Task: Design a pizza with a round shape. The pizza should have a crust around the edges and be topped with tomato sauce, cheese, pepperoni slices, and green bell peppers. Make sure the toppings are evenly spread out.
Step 76:
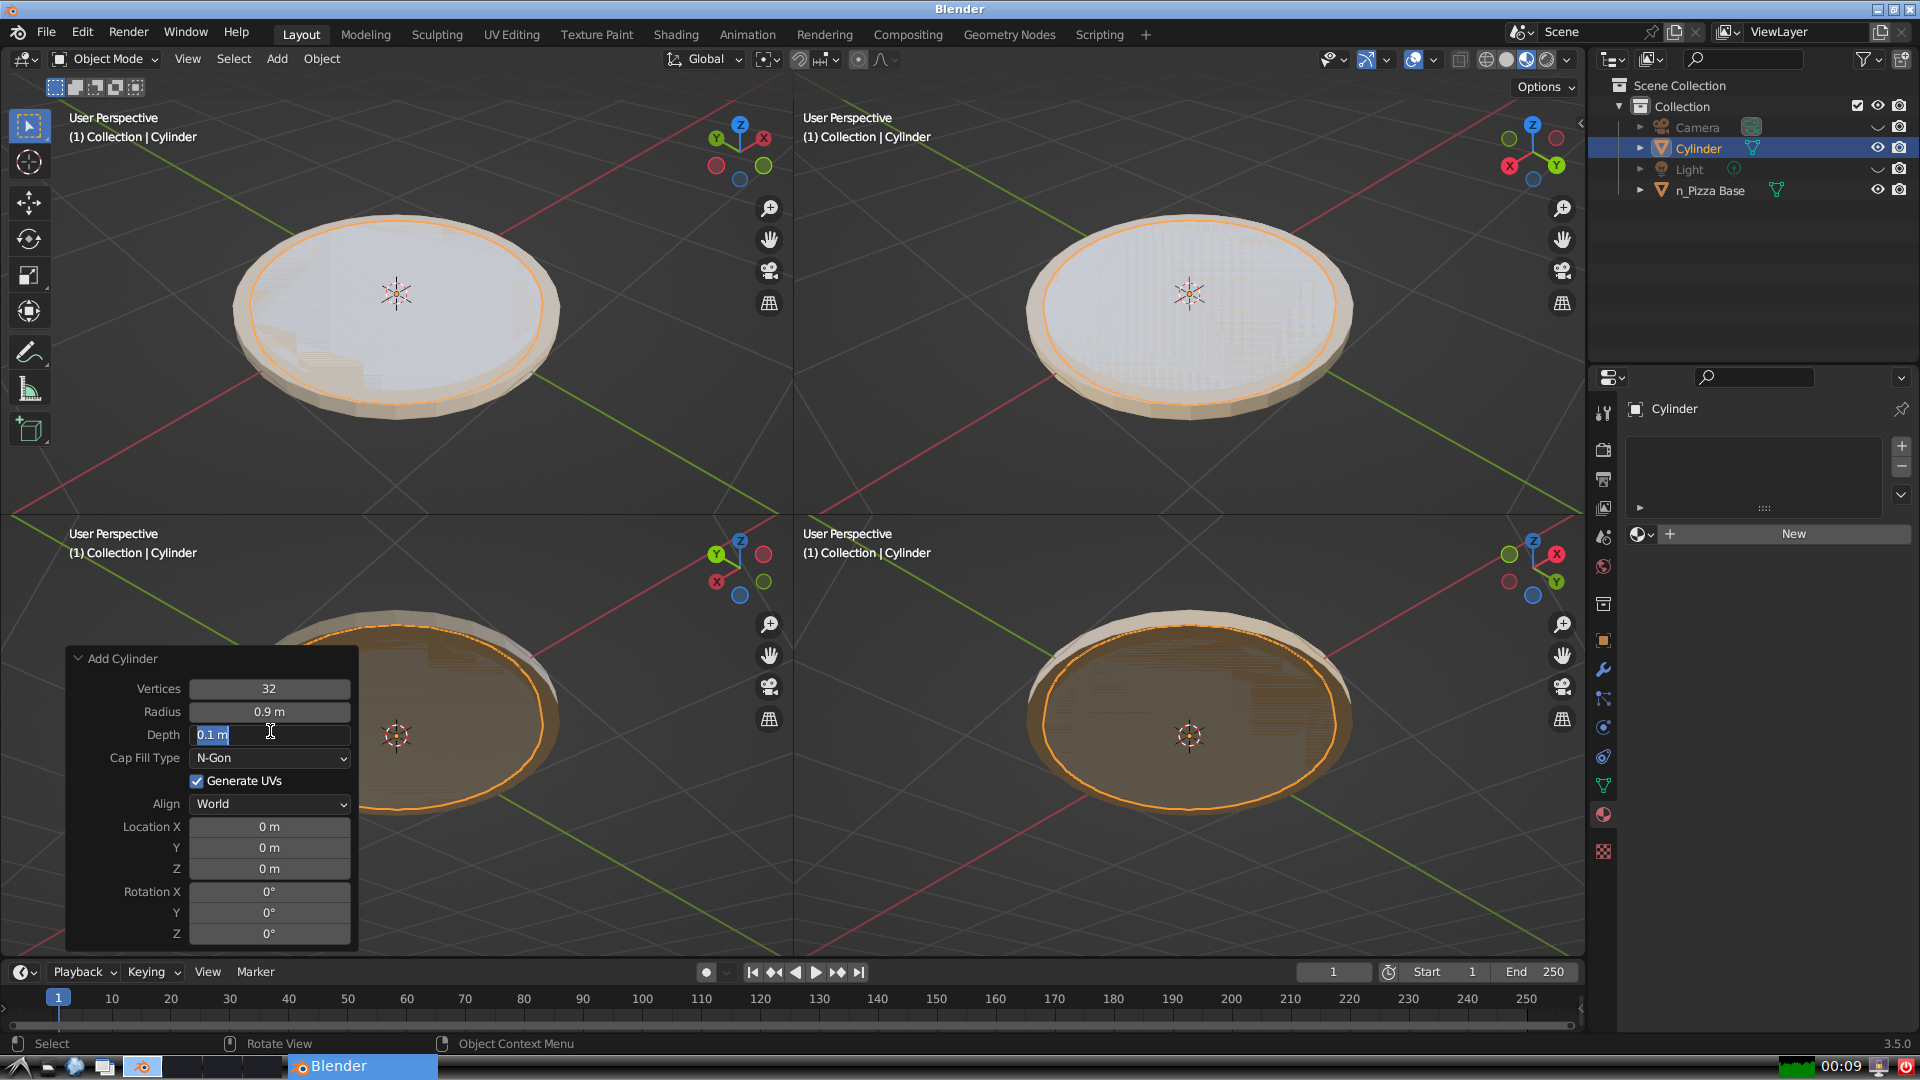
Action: input_text: 0.02